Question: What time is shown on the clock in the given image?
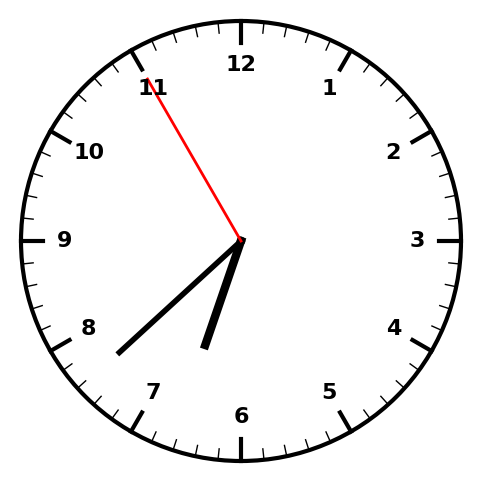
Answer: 06:37:55